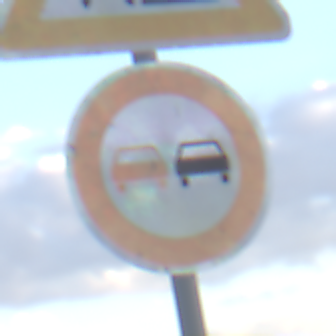
Verkehrszeichen: Ueberholverbot
Zusatzzeichen oben: Arbeitsstelle
Umgebung: Outdoor, Nature
Tageszeit: SunriseSunset
Wetter: PartlyCloudy
Licht: Natural
Jahreszeit: NotSpecified
Kontrast: LowContrast